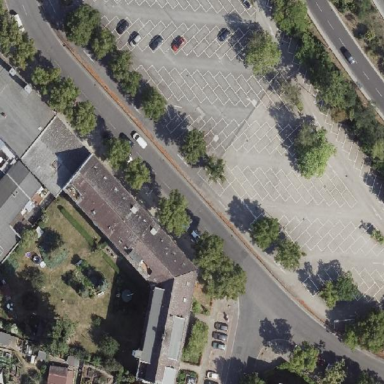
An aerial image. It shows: Parking area with surface.